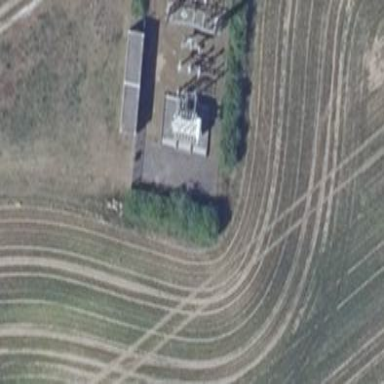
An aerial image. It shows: Outdoor power substation. The substation functions at the generation level. It is enclosed by fence.